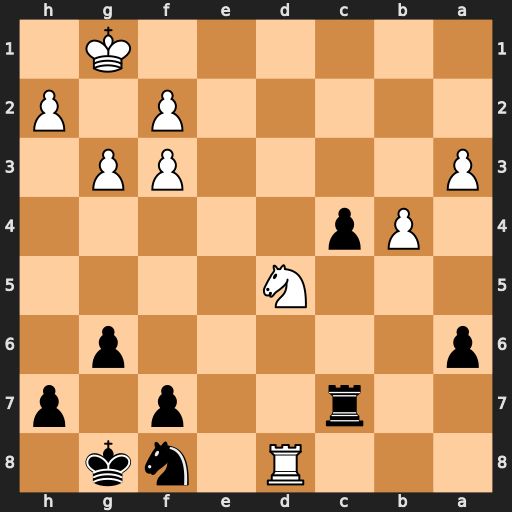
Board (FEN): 3R1nk1/2r2p1p/p5p1/3N4/1Pp5/P4PP1/5P1P/6K1
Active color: b
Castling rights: -
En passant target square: -
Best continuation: c3 Ne3 c2 Nxc2 Rxc2